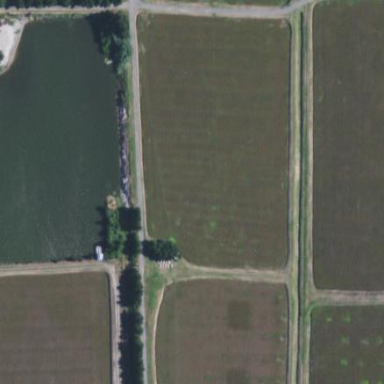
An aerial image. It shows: Farmland where cranberries are grown.